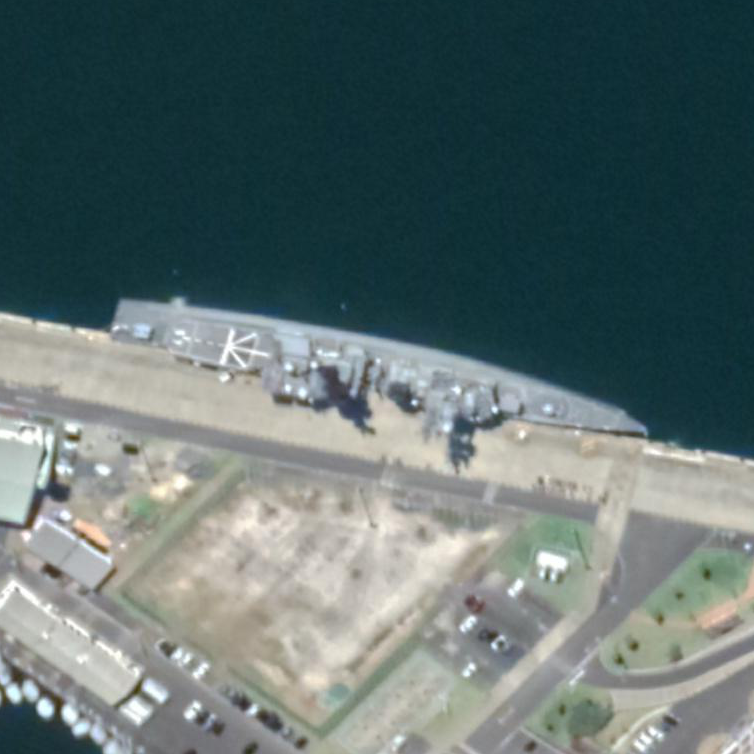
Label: Asagiri-class_destroyer